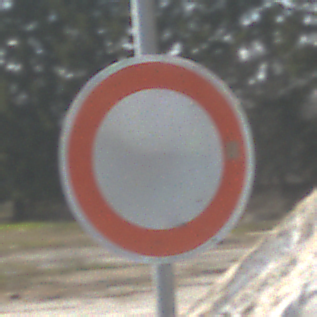
Verkehrszeichen: VerbotFahrzeugeAllerArt
Umgebung: Outdoor, Suburban
Tageszeit: Midday
Wetter: PartlyCloudy
Licht: Natural
Jahreszeit: NotSpecified
Kontrast: HighContrast